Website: bh-photo
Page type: address-validator
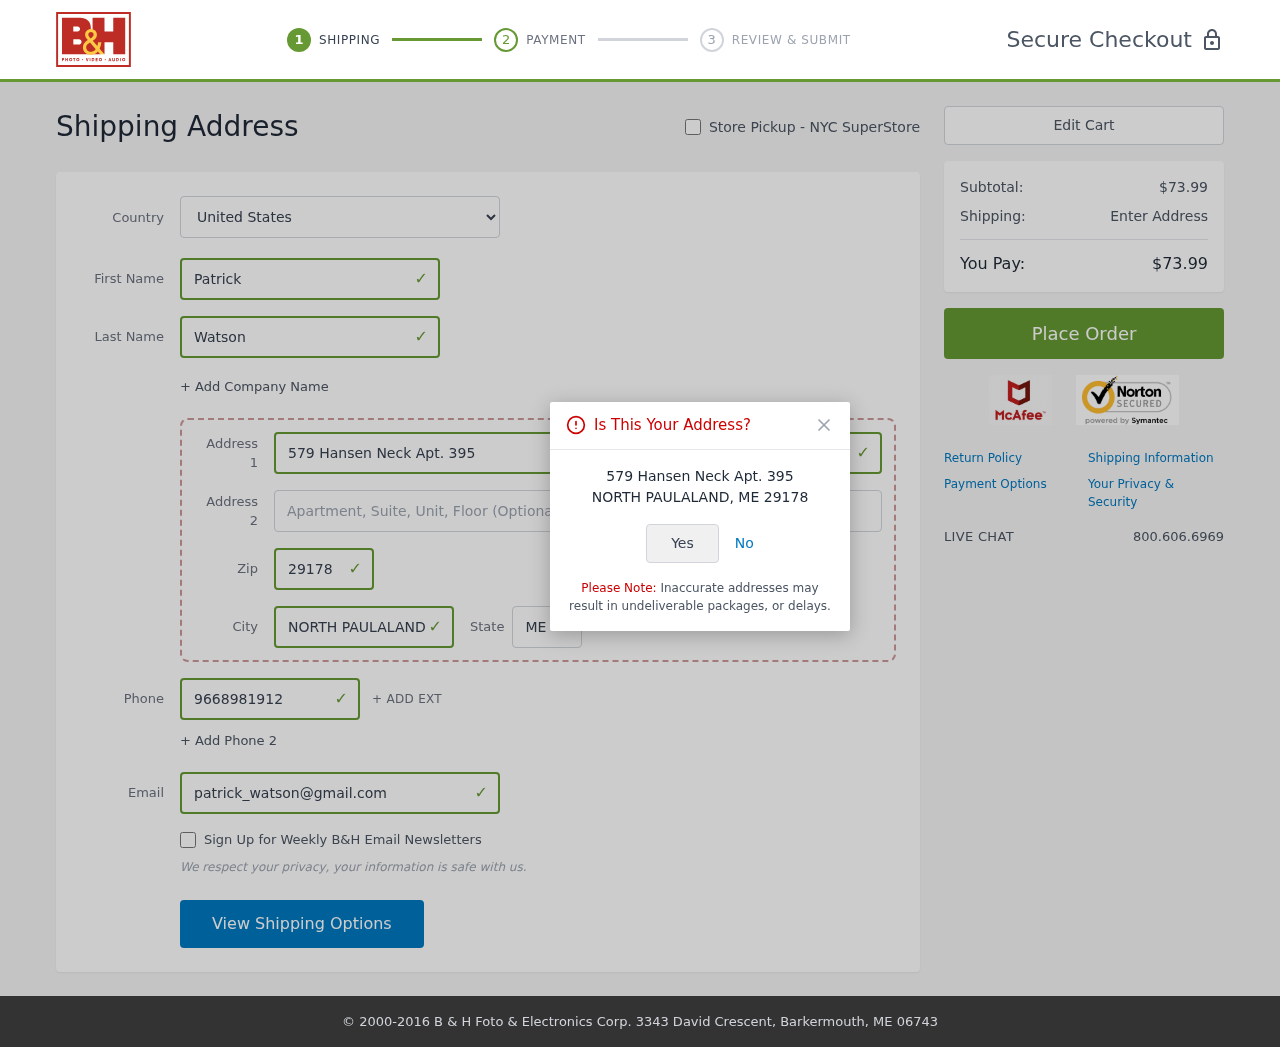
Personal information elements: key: PII_CITY
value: North Paulaland
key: PII_COUNTRY
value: United States
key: PII_EMAIL
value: patrick_watson@gmail.com
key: PII_FIRSTNAME
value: Patrick
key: PII_LASTNAME
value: Watson
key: PII_PHONE
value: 9668981912
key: PII_POSTCODE
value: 29178
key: PII_STATE_ABBR
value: ME
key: PII_STREET
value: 579 Hansen Neck Apt. 395
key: PII_CITY_CONFIRM
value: NORTH PAULALAND
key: PII_POSTCODE_FULL
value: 29178
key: PII_POSTCODE_NUMERIC
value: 29178
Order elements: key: ORDER_SUBTOTAL
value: $73.99
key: ORDER_TOTAL
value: $73.99